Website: apple
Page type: receipt
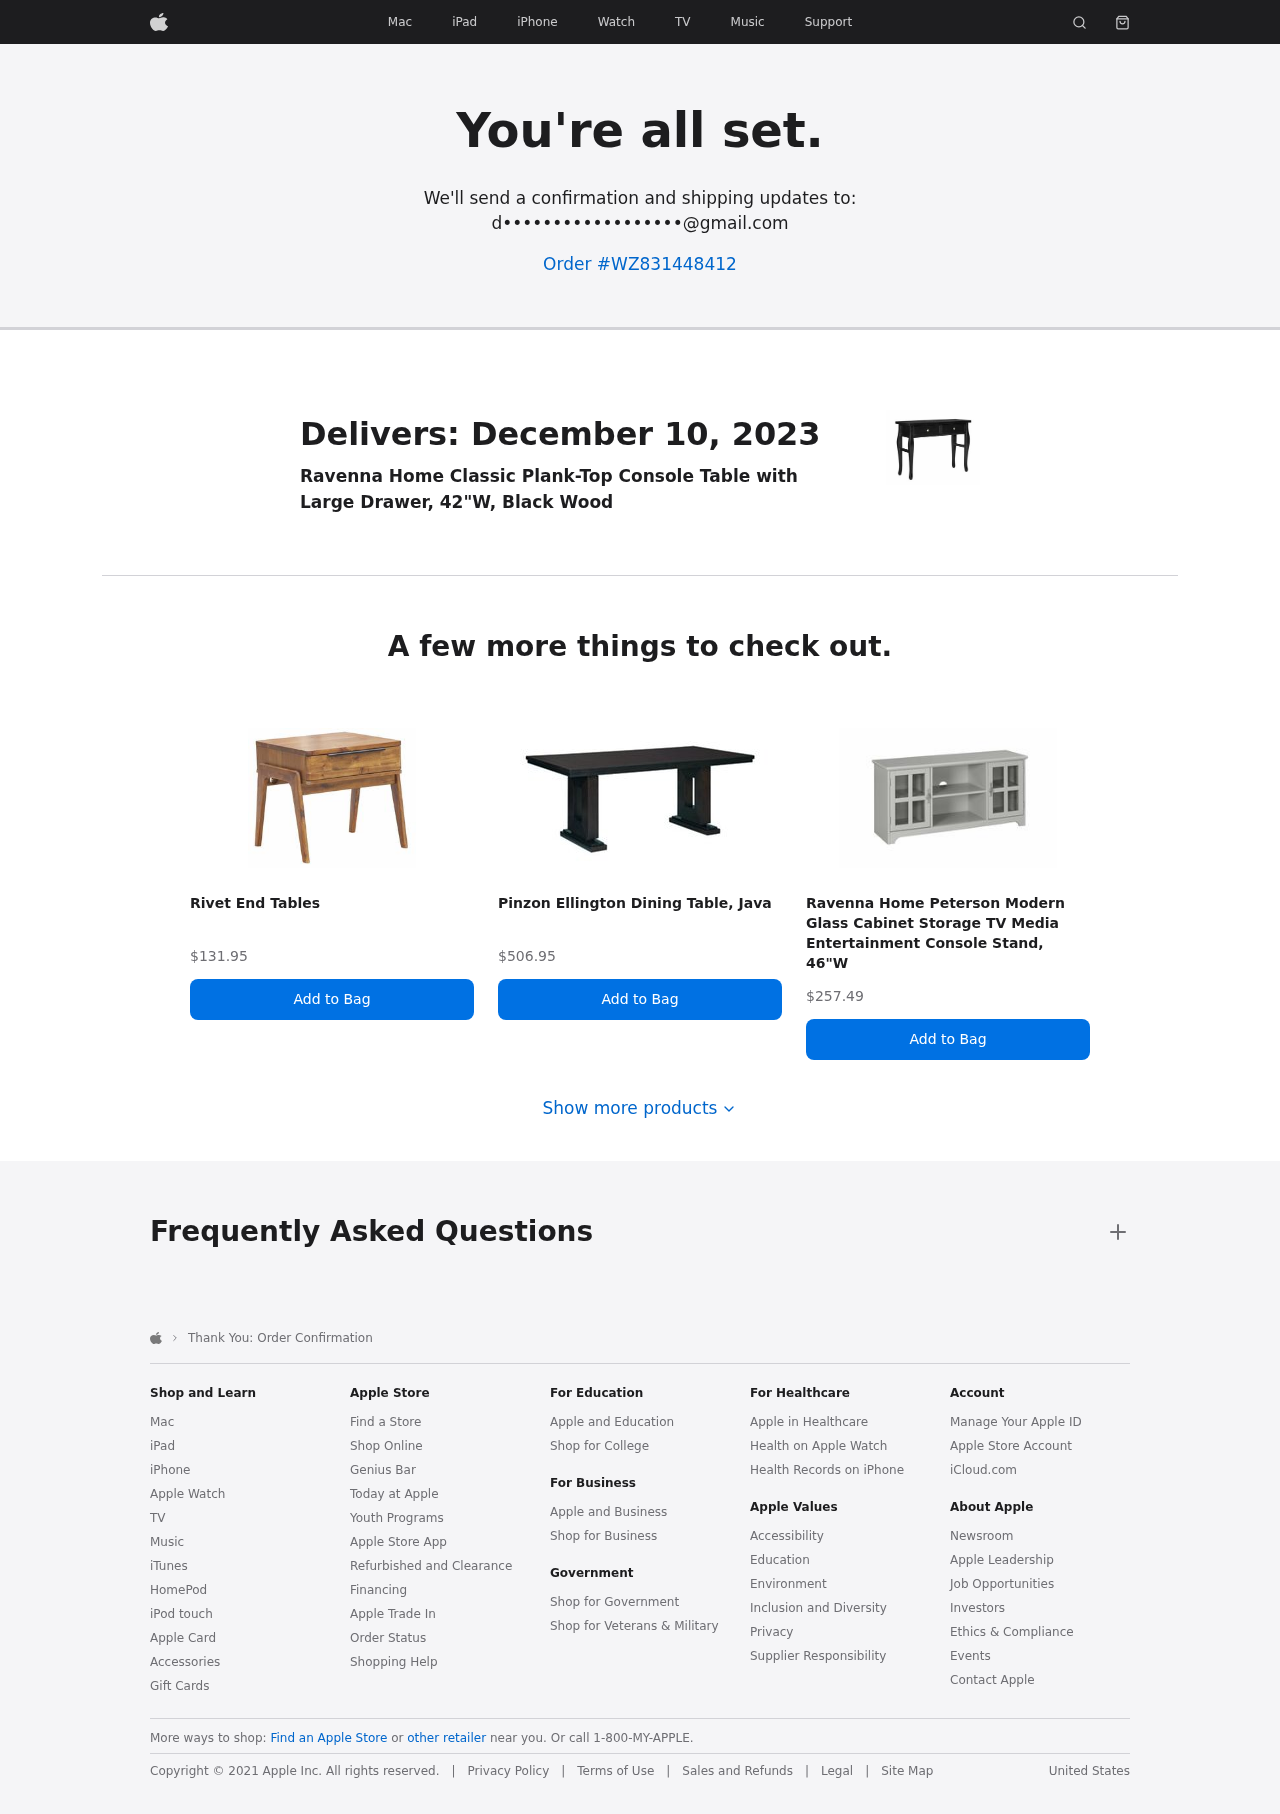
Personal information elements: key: PII_EMAIL
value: d••••••••••••••••••@gmail.com
Product elements: key: PRODUCT1_NAME
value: Ravenna Home Classic Plank-Top Console Table with Large Drawer, 42"W, Black Wood
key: PRODUCT2_NAME
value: Rivet End Tables
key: PRODUCT2_PRICE
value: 131.95
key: PRODUCT3_NAME
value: Pinzon Ellington Dining Table, Java
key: PRODUCT3_PRICE
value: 506.95
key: PRODUCT4_NAME
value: Ravenna Home Peterson Modern Glass Cabinet Storage TV Media Entertainment Console Stand, 46"W
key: PRODUCT4_PRICE
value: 257.49
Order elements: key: ORDER_ID
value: WZ831448412
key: ORDER_DELIVERY_DATE
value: December 10, 2023